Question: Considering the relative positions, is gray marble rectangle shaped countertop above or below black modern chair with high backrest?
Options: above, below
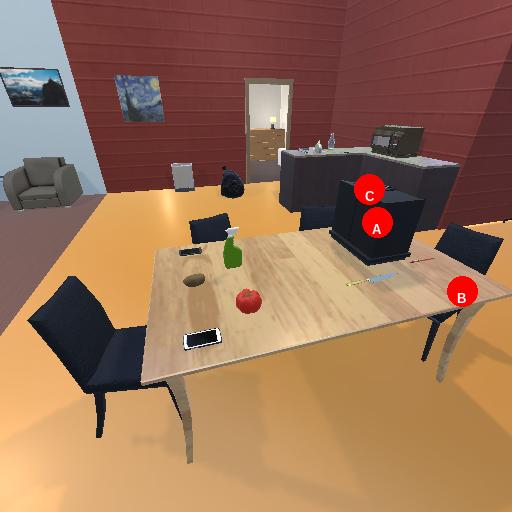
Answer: above